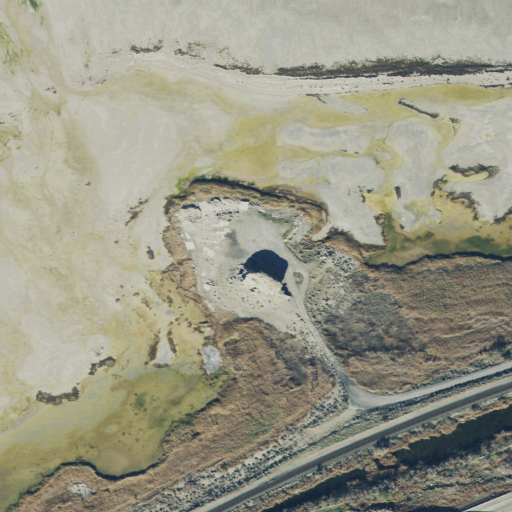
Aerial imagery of cape in Utah named Black Rock containing barren land, herbaceous wetlands, grassland, shrub, open water, evergreen forest, medium intensity development, low intensity development, and woody wetlands